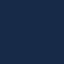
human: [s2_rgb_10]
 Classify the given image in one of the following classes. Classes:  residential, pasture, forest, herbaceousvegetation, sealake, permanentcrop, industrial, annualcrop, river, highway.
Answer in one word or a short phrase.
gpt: SeaLake